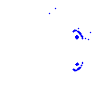
Particle: kaon